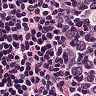
Metastatic tissue present: no